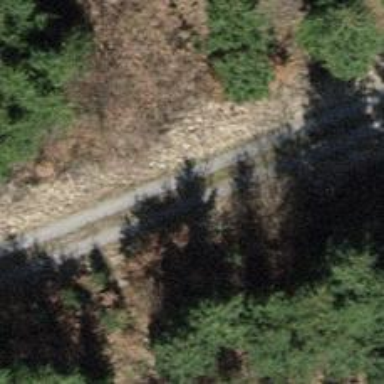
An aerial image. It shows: Compacted track road with grade3 tracktype.